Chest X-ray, PA view. Patient: 69 years old, sex F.
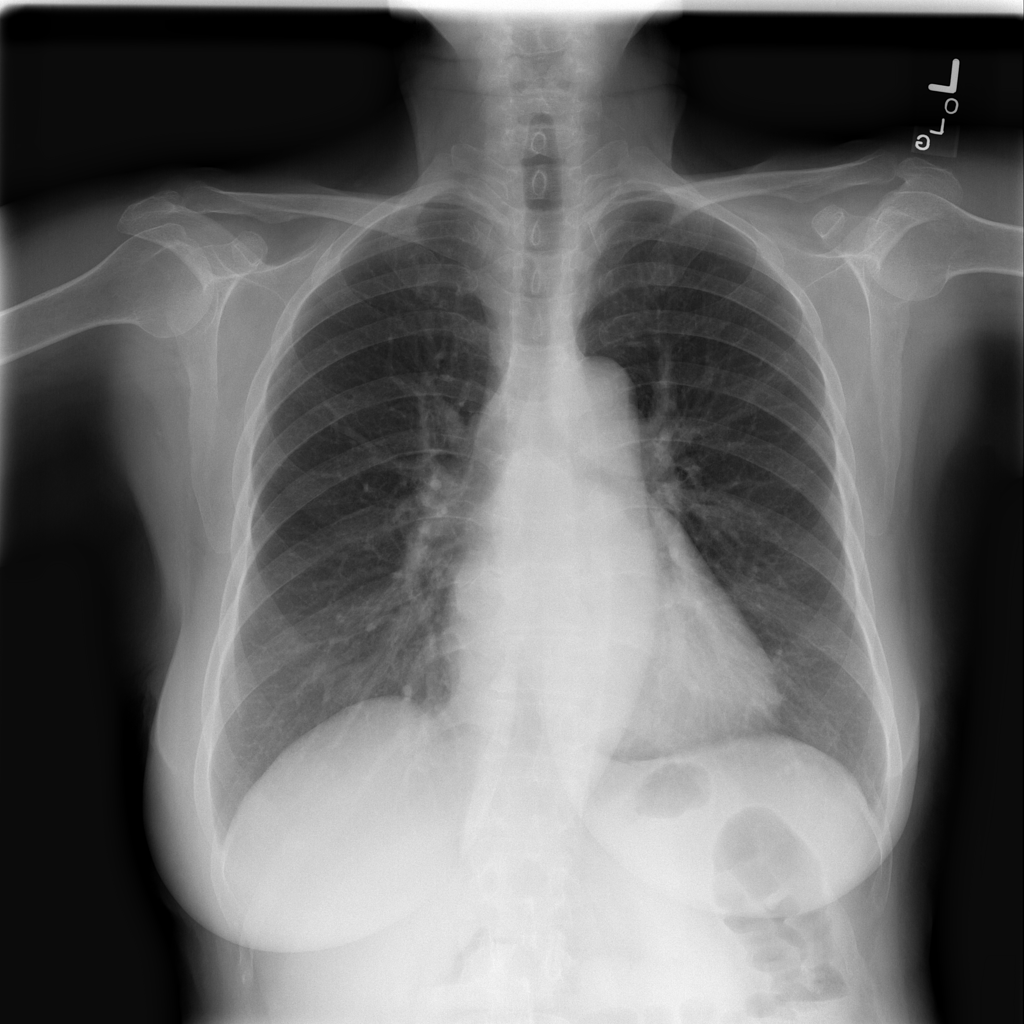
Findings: Nodule